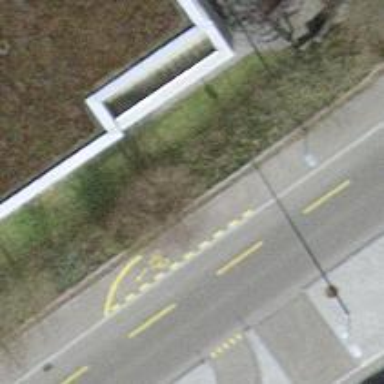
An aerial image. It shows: Asphalt sidewalk path.